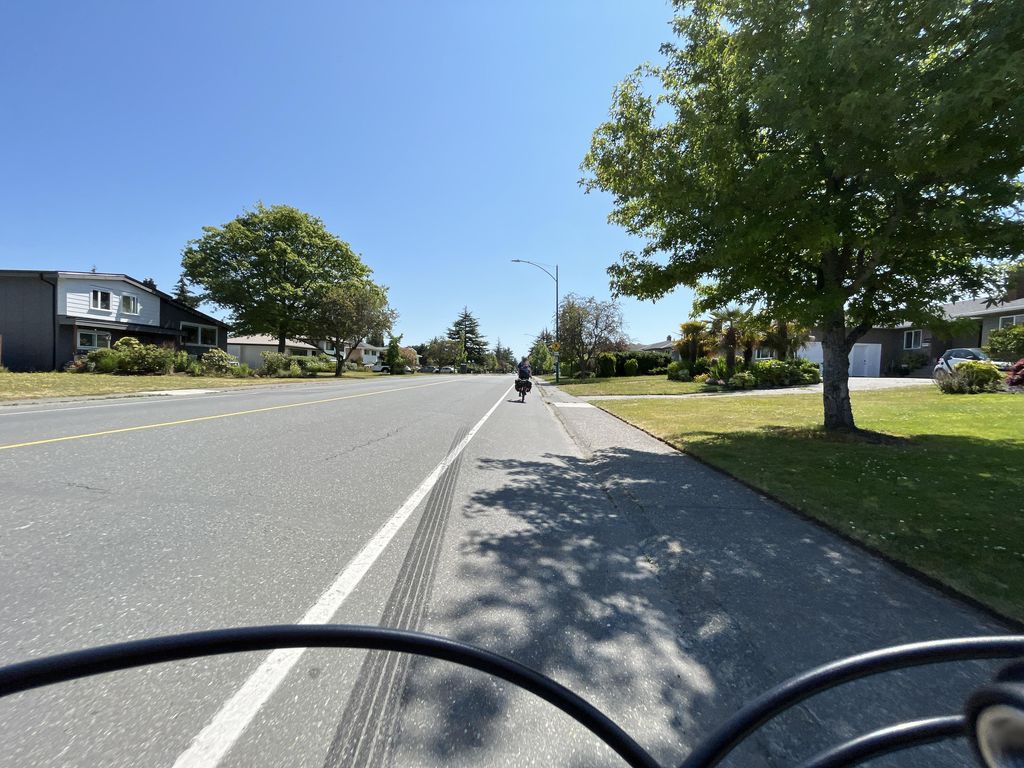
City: victoria